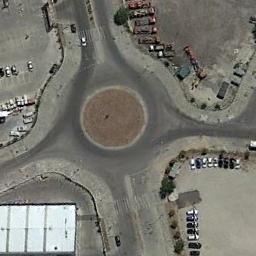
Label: roundabout